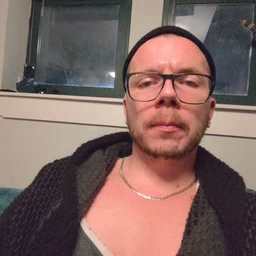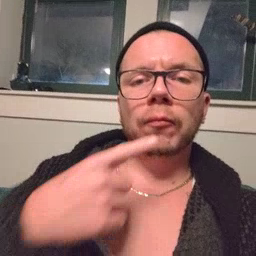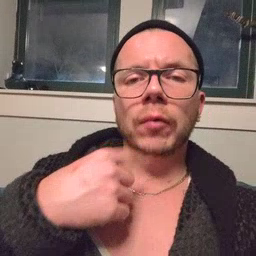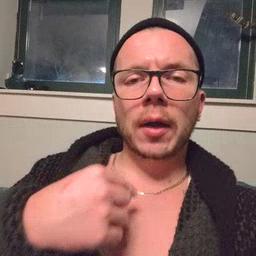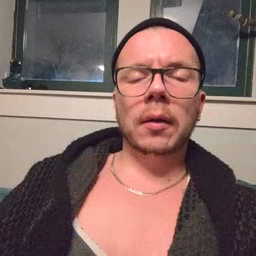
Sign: red